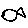
Label: fish